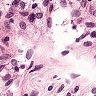
Metastatic tissue present: no